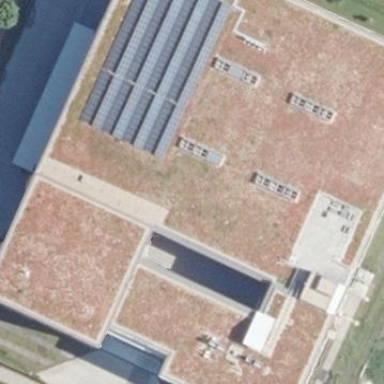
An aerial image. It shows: Office building.